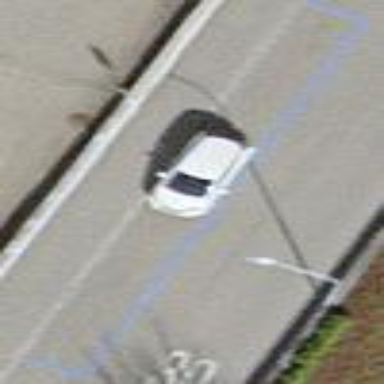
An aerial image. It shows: Parking lane with asphalt surface.